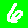
Digit: 6